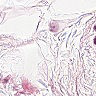
Metastatic tissue present: no